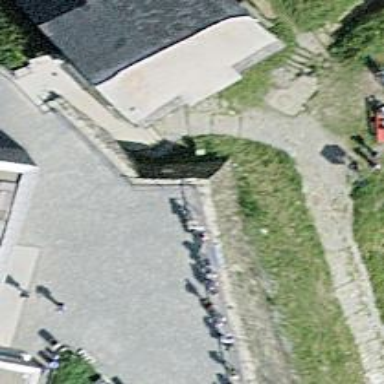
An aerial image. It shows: Set of concrete steps.